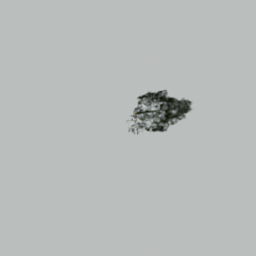
Label: nature